Question: I have an image view inside view pager to display some images coming from url as shown in the screen shot below,

However, the image should be filled( should occupy the complete view pager space). But what is happening in my case is the image is displayed in center even though when i set layout params to fill parent.
my fragment where i return layout with image view:
'''
ImageView image = new ImageView(getActivity());
ImageLoader imgLoader = new ImageLoader(MainActivity.context);
imgLoader.DisplayImage(imagePath, new Activity(), image);
LinearLayout layout = new LinearLayout(getActivity());
layout.setLayoutParams(new LayoutParams());
layout.setGravity(Gravity.CENTER);
layout.addView(image);
return layout;
'''
view pager:
'''
<LinearLayout
android:layout_width="match_parent"
android:layout_height="225dp"
android:background="@color/white"
android:orientation="vertical" >
<android.support.v4.view.ViewPager
android:id="@+id/pager"
android:layout_width="fill_parent"
android:layout_height="0dp"
android:layout_weight="1" />
</LinearLayout>
'''
when the image is still loading from url i ll show some progress like animation and once loaded i will set the image inside imageview
'''
if (bitmap != null) {
imageView.setBackgroundResource(0);
imageView.setImageBitmap(bitmap);
} else {
imageView.setBackgroundResource(R.drawable.view_pager_progress);
final AnimationDrawable startAnimation = (AnimationDrawable) imageView
.getBackground();
imageView.setScaleType(ScaleType.CENTER);// i tried FIT_XY, dint work
startAnimation.start();
}
'''
To summarize, what i want is, the image inside view pager should fill the complete space inside view pager both horizontally and vertically. Any idea how to do this?
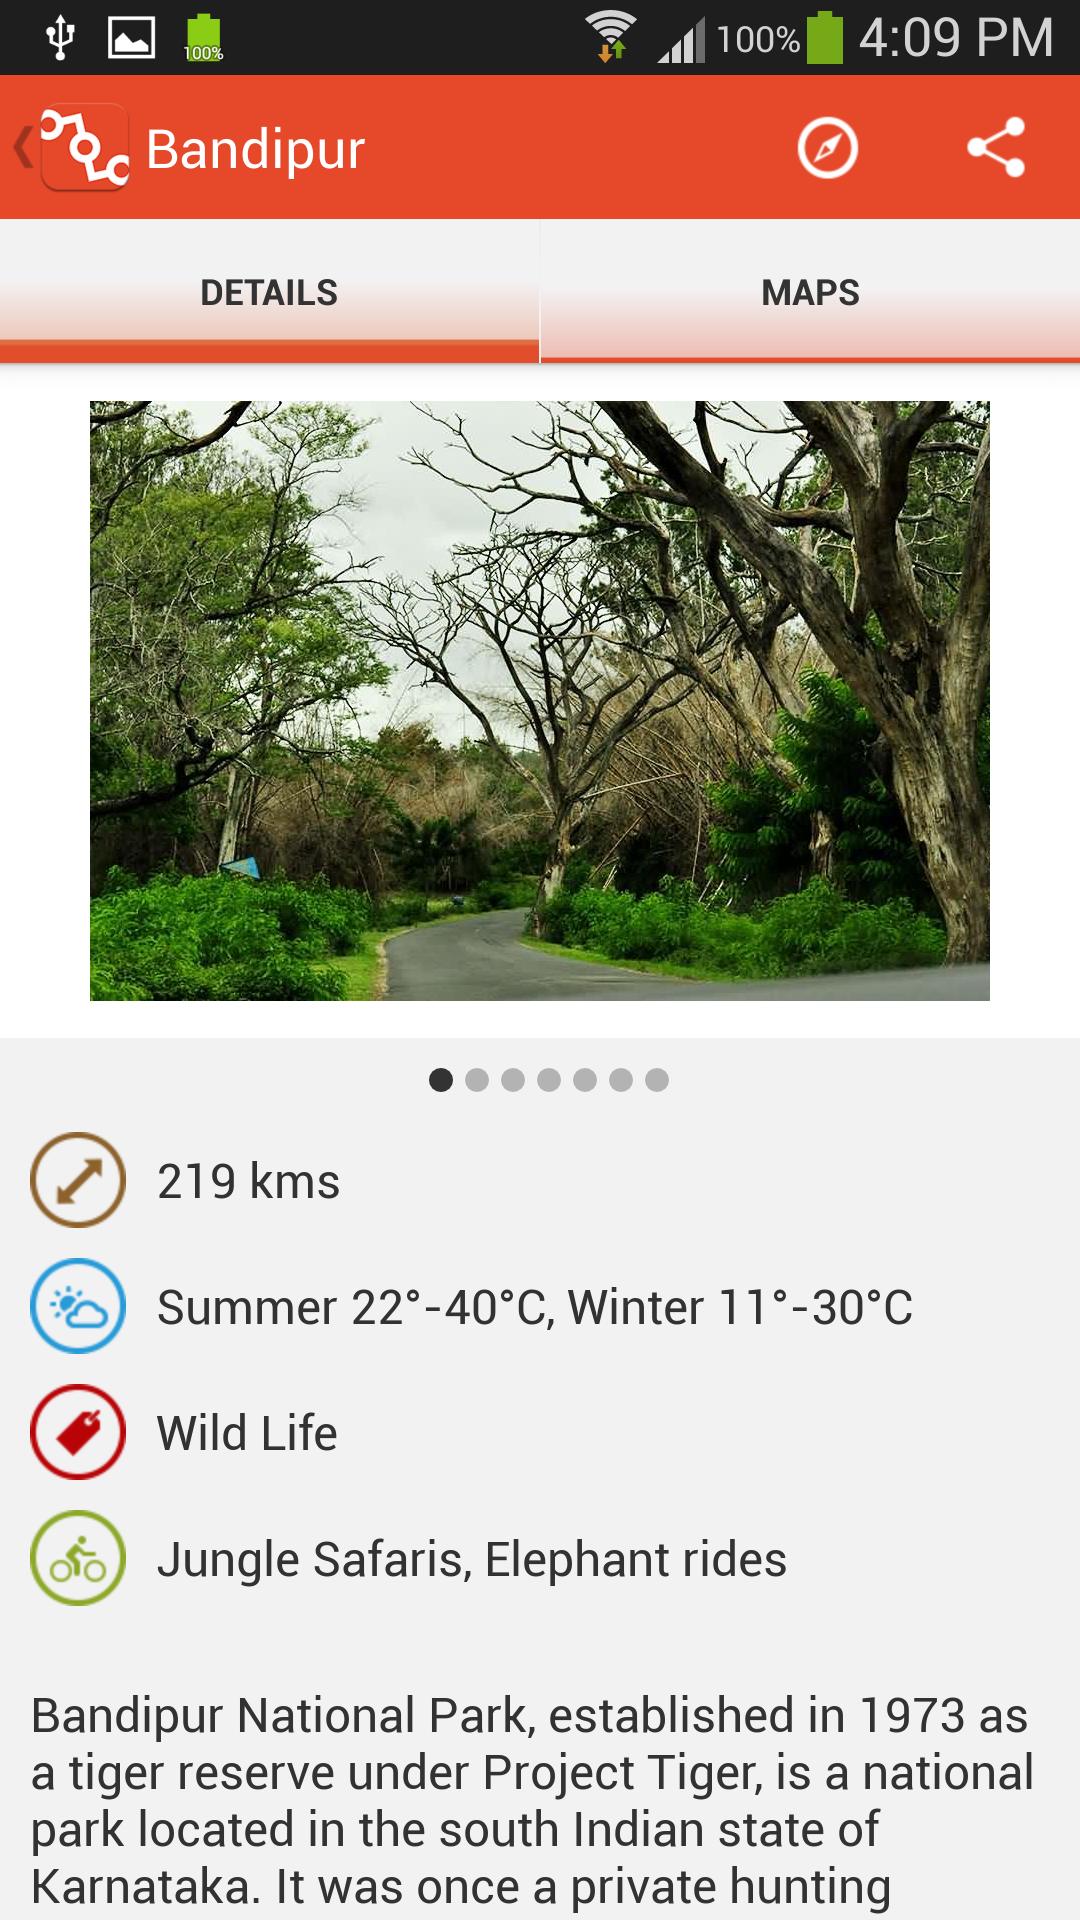
Answer: Try to set ScaleType for you imageView to CENTER_CROP
'''
imageView.setScaleType(CENTER_CROP)
'''
Also, perhaps, you need to add some layout params when adding ImageView to LinearLayout